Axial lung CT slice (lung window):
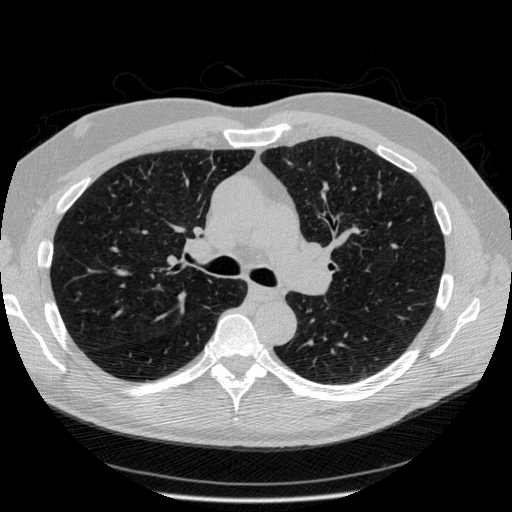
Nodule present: no